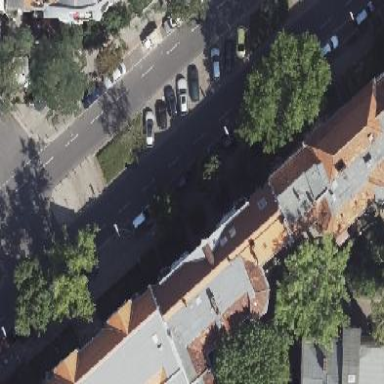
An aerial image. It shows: Street-side parking area with diagonal orientation.